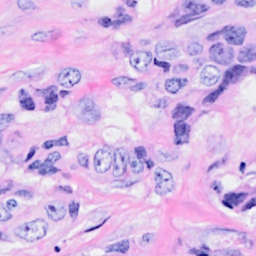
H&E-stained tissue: Breast